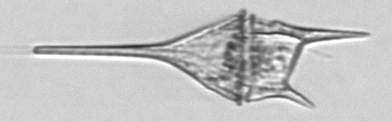
Label: Tripos_lineatus